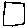
Label: square